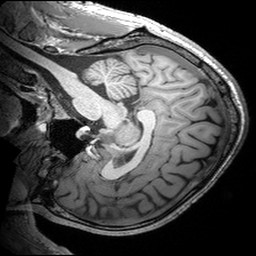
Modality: T1w
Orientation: sagittal
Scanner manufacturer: siemens
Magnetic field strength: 3 T
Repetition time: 2.53 s
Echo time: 0.00299 s